Field crop: tomato
Growth stage: 2
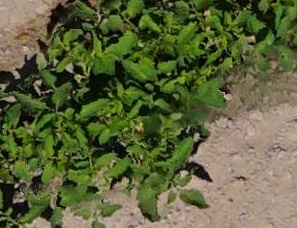
Species: tomato